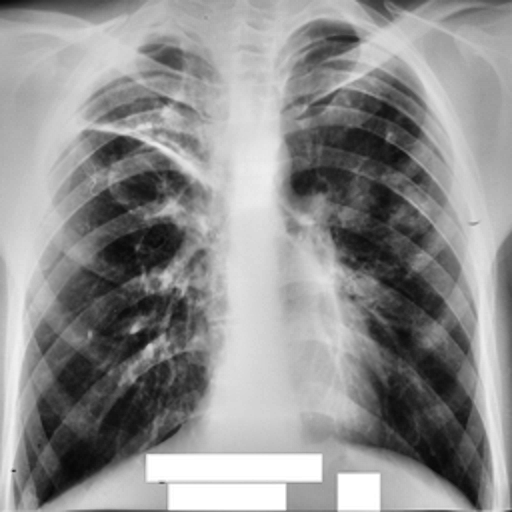
Finding: TUBERCULOSIS